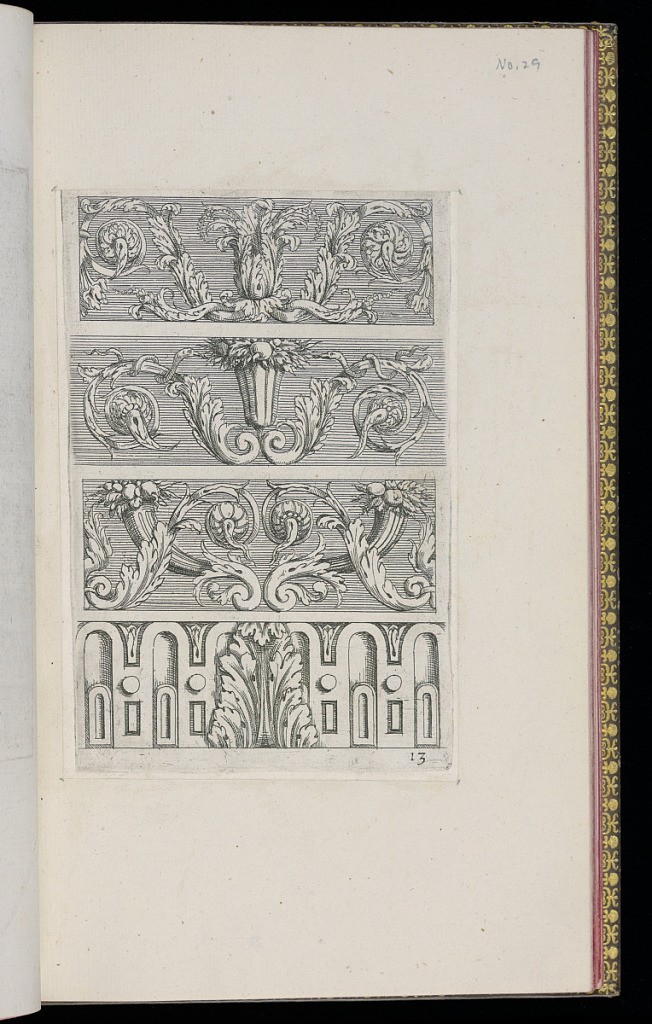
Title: Ornamental Frieze Designs
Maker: D. Antoine Pierretz, French, active 1647
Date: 1648
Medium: Etching on laid paper
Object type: Print
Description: Four ornamental frieze designs featuring geometric and foliate motifs including scrolling leaves (rinceaux), acanthus leaves, rosettes, cornucopia, fruit, and s-scrolls. The plate is numbered.